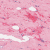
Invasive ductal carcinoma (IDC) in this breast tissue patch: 0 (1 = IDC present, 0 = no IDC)